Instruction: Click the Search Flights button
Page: home
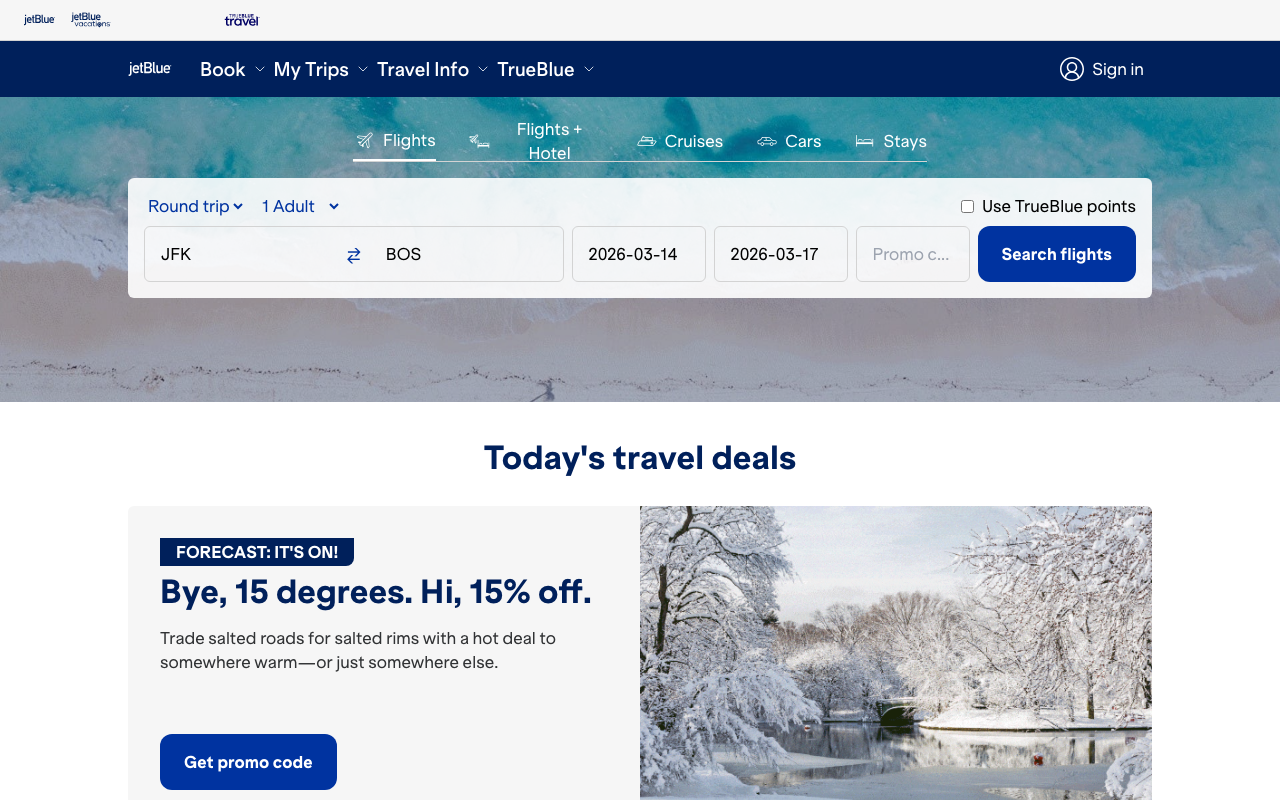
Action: click